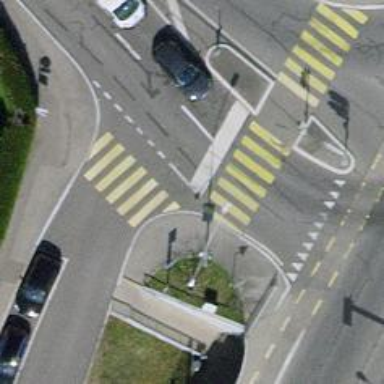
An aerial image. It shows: Kerb barrier.